This plot shows a bearing's acceleration signal over time (raw waveform). What is the most likely bearing condition (normal, inner_race, outer_race, ball)?
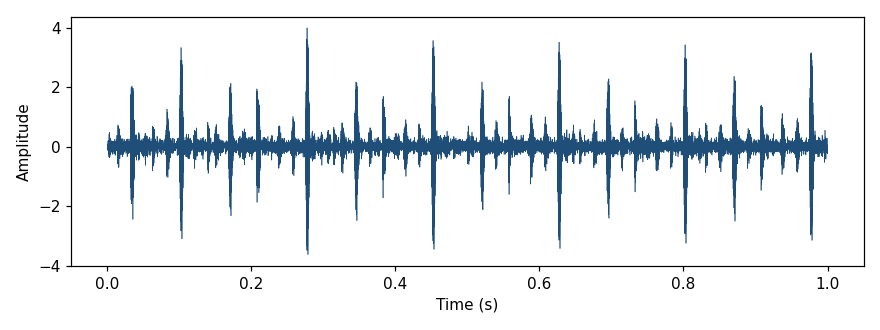
Answer: outer_race